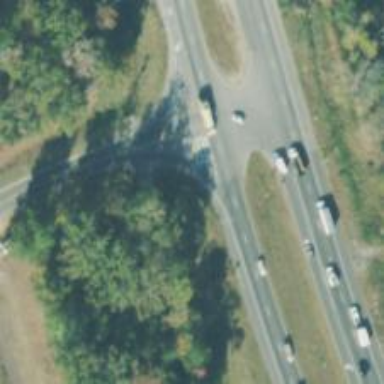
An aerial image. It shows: Trunk link highway.